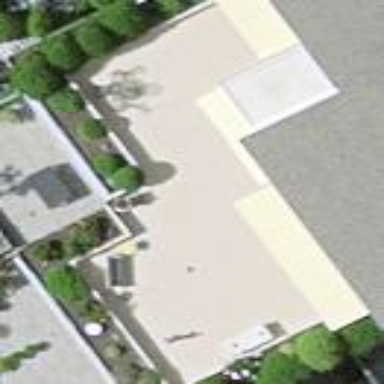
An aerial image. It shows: Terrace building.